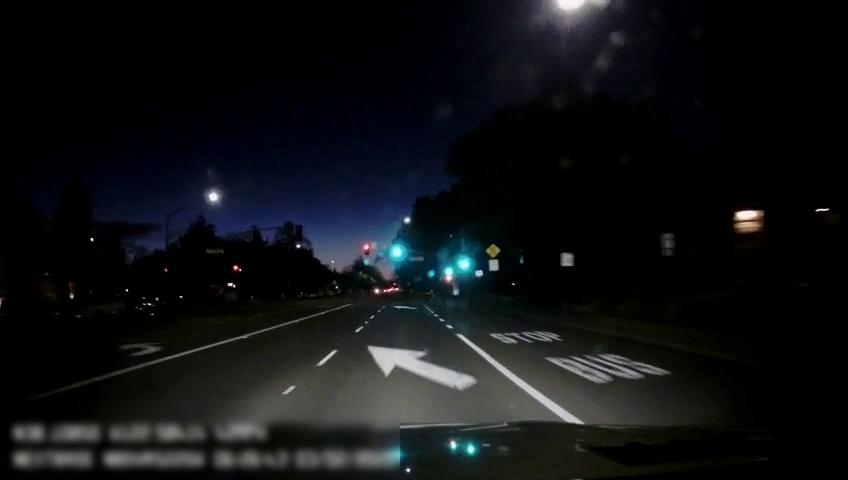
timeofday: Night
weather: Cloudy
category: Drivable Space
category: Lanes | Current Lane
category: Lanes | Current Lane
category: Lanes | Alternate Lane
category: Traffic | Lights
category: Traffic | Lights
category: Traffic | Lights
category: Traffic | Lights
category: Traffic | Signs
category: Traffic | Lights
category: Traffic | Signs